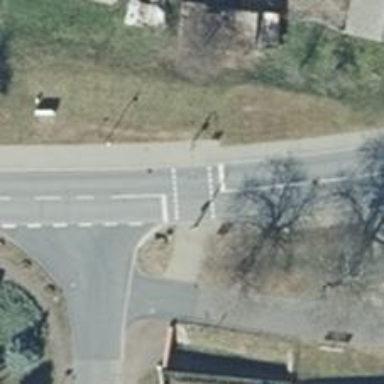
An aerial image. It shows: Crossing with traffic signals.